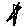
Label: star